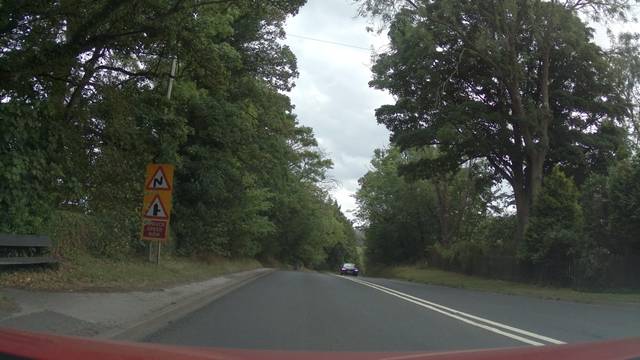
Region: United Kingdom
Coordinates: 54.017, -1.56